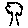
Label: tree